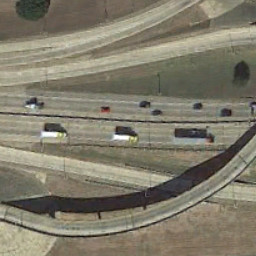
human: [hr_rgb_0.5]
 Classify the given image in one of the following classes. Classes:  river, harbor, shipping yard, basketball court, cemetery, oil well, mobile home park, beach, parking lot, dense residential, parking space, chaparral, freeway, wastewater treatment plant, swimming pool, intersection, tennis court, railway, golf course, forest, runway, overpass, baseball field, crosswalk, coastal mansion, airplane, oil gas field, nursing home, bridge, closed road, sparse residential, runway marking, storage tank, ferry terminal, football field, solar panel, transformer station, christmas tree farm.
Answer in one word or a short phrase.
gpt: overpass